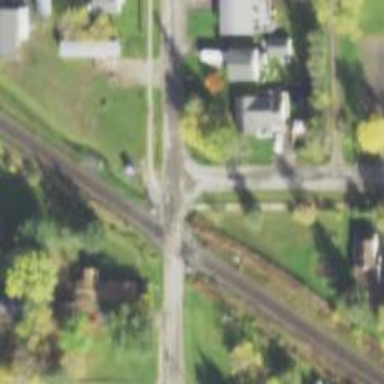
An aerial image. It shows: Stop road.